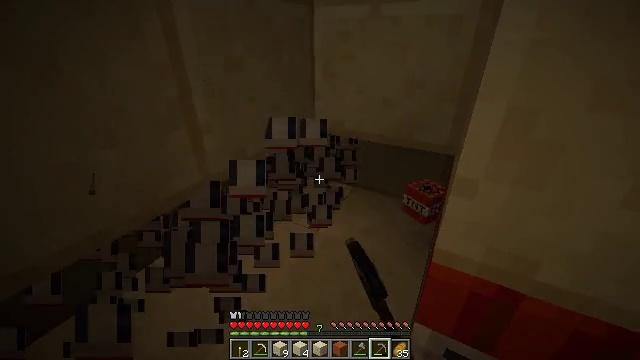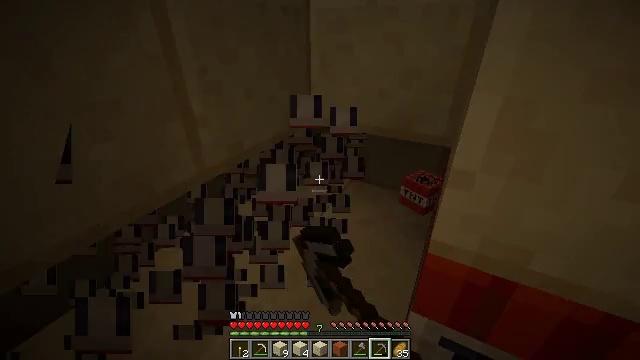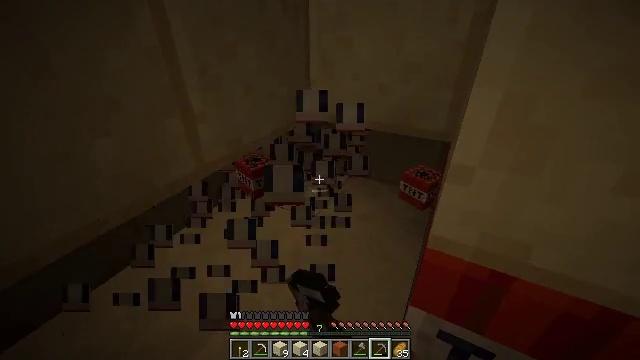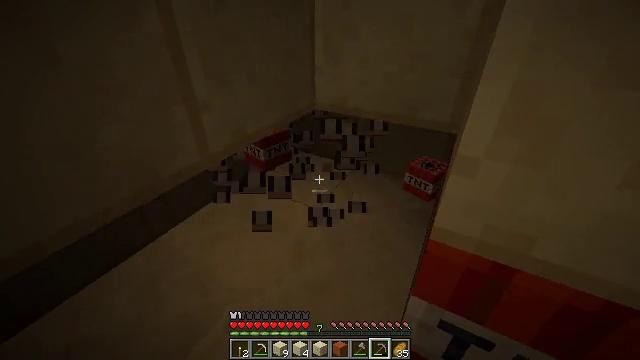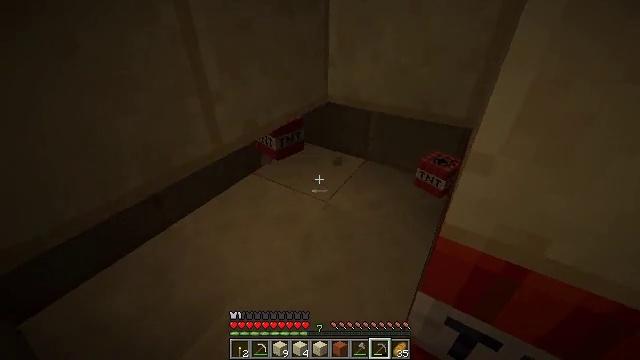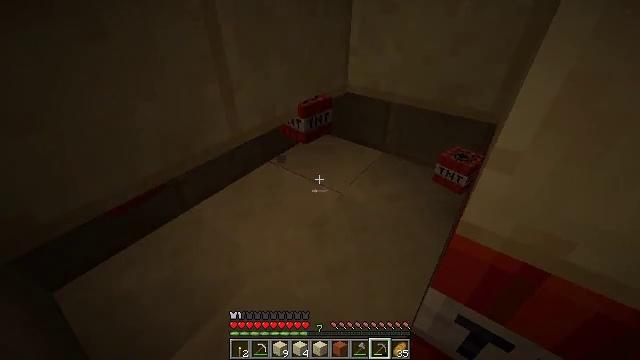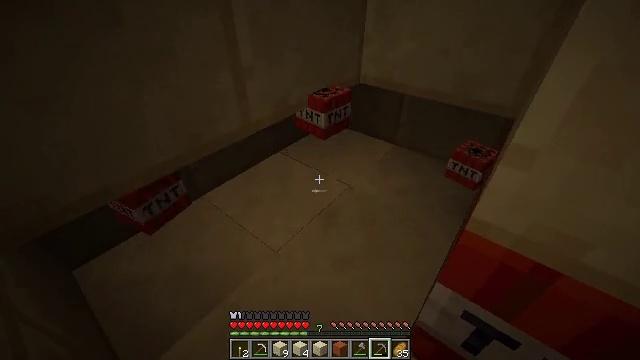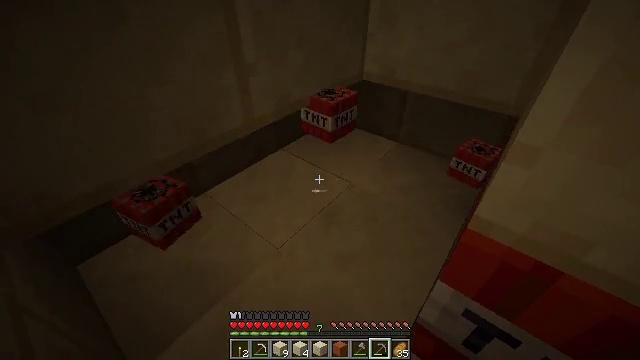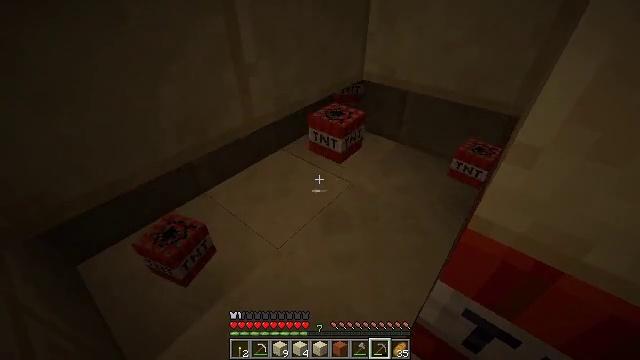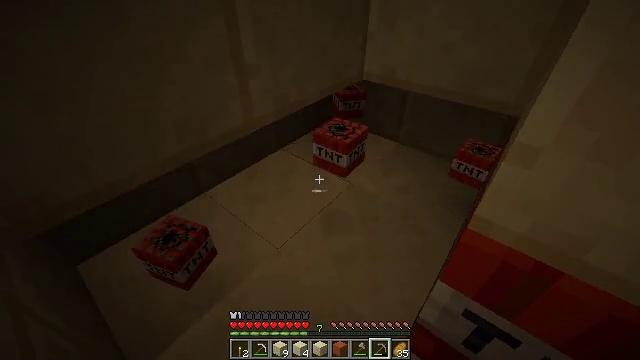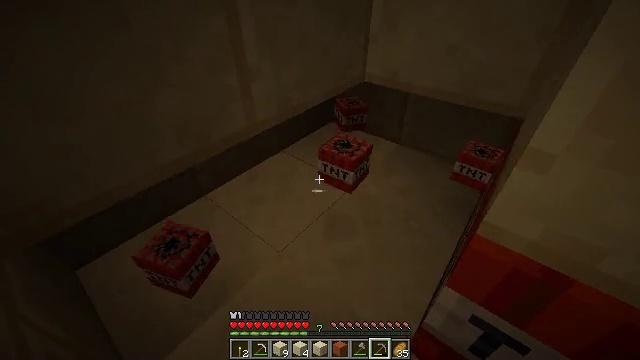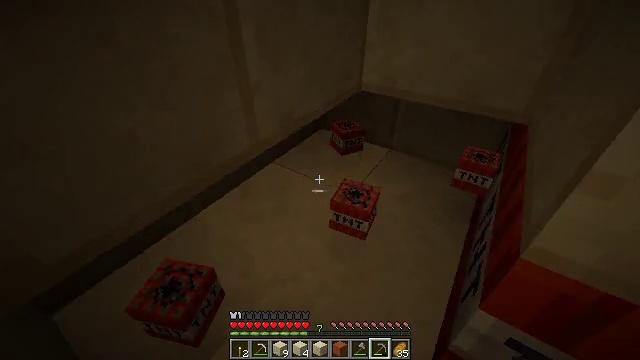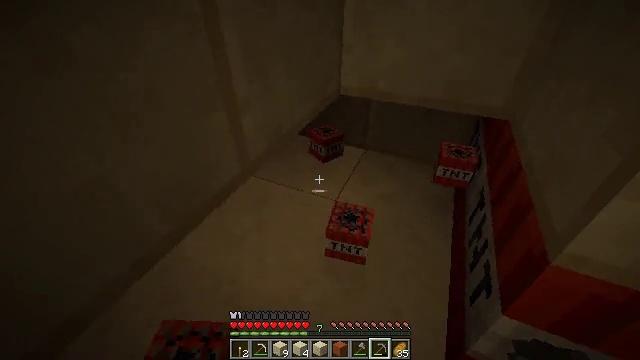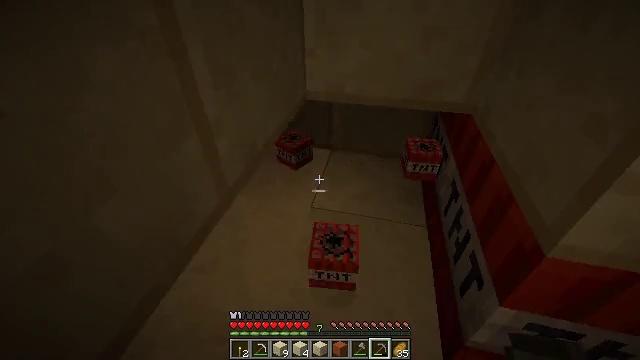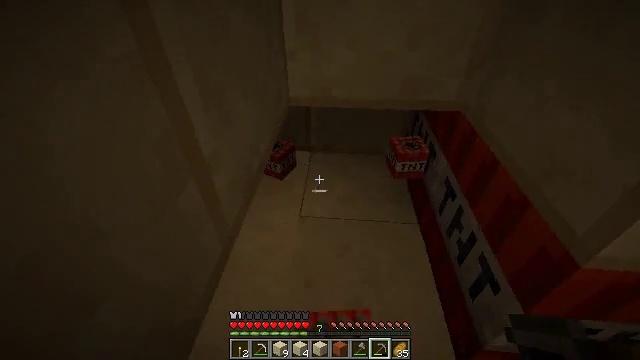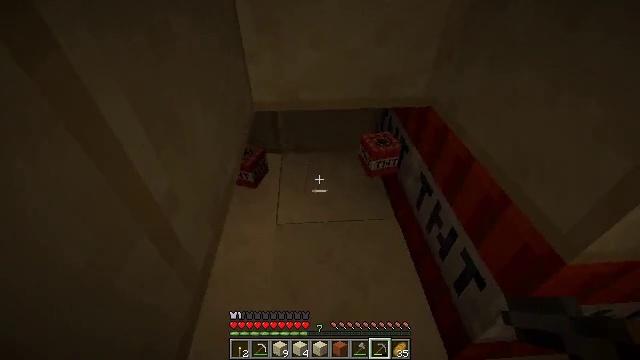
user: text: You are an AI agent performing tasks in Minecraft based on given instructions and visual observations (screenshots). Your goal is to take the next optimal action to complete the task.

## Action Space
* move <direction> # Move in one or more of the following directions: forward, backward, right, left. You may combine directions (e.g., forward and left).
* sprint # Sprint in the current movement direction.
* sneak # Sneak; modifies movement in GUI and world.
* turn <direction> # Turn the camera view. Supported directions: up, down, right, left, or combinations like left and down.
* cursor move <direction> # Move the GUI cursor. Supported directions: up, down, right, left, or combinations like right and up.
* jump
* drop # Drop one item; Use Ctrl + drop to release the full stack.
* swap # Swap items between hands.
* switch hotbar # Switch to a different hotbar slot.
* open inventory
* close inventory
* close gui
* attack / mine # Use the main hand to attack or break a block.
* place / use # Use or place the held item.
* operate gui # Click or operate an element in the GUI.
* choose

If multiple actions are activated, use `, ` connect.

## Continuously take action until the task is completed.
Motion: motion action
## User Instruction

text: Break the TNT to collect it.
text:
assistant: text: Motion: turn down
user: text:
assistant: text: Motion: turn down
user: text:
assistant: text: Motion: turn left and down
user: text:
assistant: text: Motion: turn left and down
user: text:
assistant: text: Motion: turn left and down
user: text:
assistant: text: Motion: turn left and down
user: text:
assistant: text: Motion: no_op
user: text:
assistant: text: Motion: no_op
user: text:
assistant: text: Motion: no_op
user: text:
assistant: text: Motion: move forward and move left
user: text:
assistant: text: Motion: move forward and move left, turn right
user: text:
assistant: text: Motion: move forward and move left, turn right
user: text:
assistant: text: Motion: move forward and move left, turn right
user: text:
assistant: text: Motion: move forward and move left, turn right and down
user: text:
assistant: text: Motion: move forward and move left, turn right and down
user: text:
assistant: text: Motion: move left, turn right and down
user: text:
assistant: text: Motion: turn right
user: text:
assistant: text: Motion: turn right
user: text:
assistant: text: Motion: turn right and up
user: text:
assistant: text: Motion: no_op
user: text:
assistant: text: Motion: no_op
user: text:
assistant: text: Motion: no_op
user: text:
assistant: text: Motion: turn right
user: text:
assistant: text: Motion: turn right
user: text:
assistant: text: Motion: no_op
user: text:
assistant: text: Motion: attack / mine
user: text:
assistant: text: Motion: turn up, attack / mine
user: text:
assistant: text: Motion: turn left and up, attack / mine
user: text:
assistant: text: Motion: turn left, attack / mine
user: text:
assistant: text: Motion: no_op